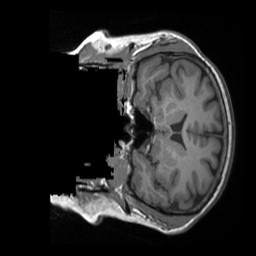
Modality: T1w
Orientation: coronal
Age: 61
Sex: female
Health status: ill
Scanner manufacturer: siemens
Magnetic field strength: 3 T
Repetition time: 1.9 s
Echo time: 0.00247 s